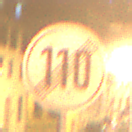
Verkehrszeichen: EndeGeschwindigkeit110
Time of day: Night
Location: Outdoor (Urban)
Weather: Clear
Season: NotSpecified
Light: Artificial